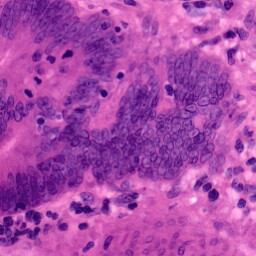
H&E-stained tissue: Colon